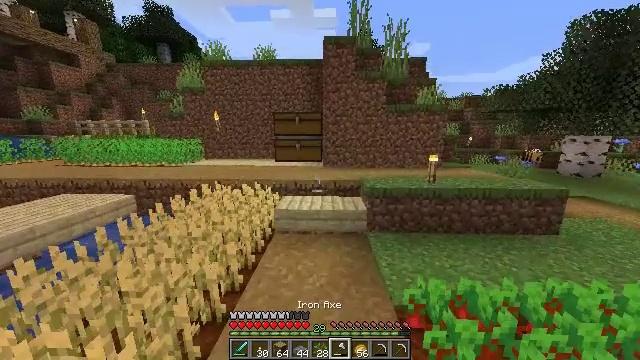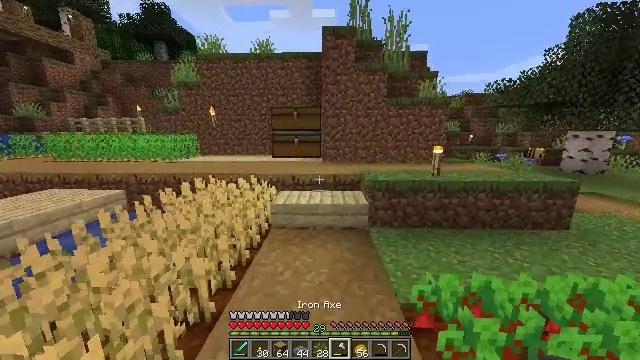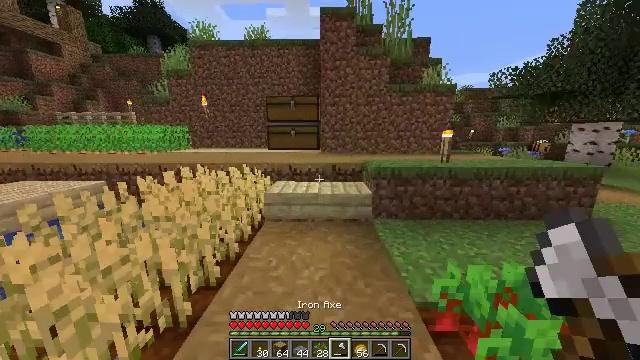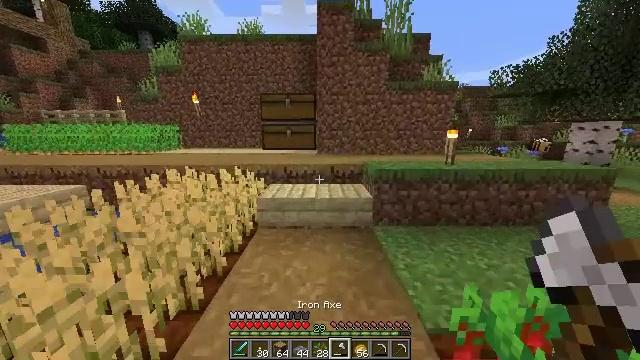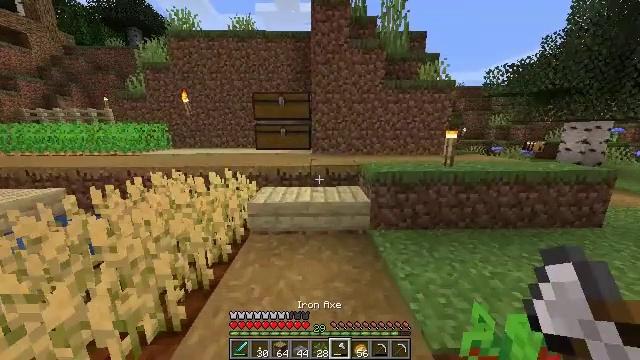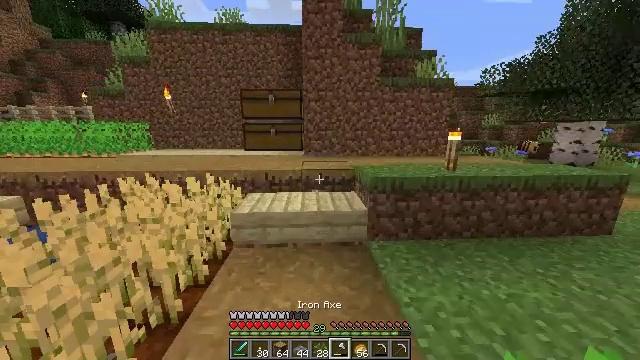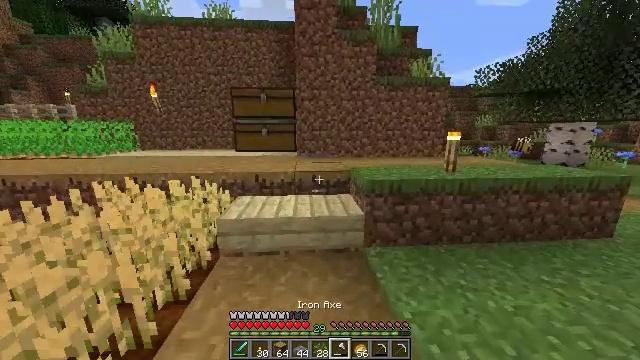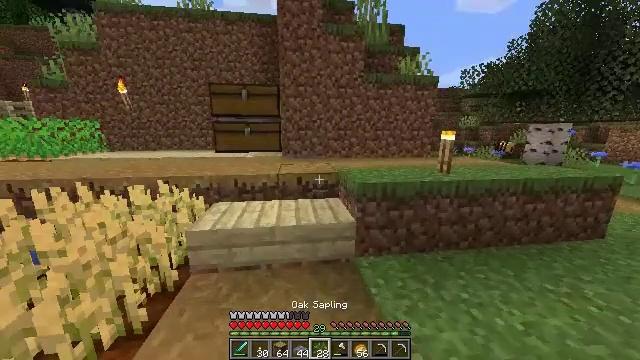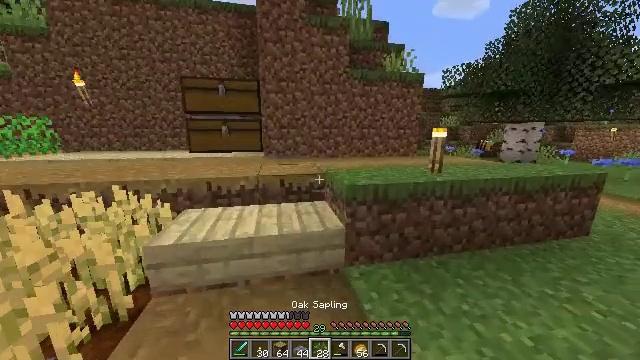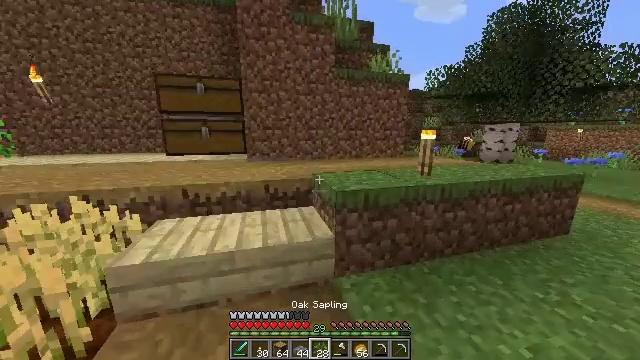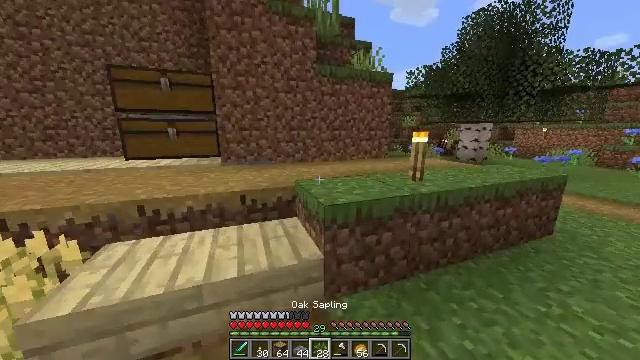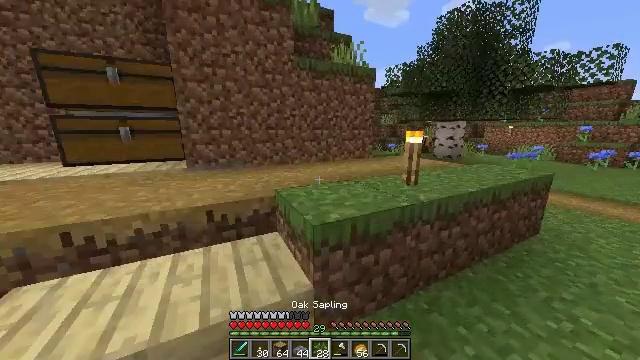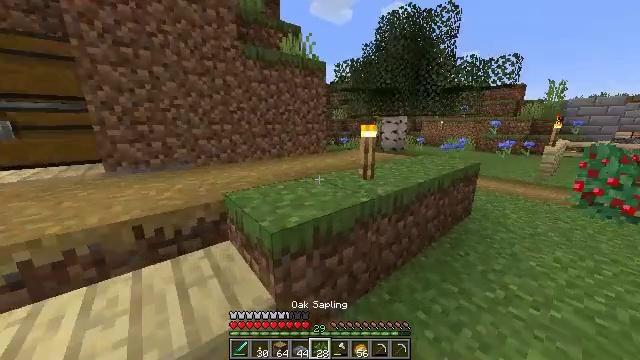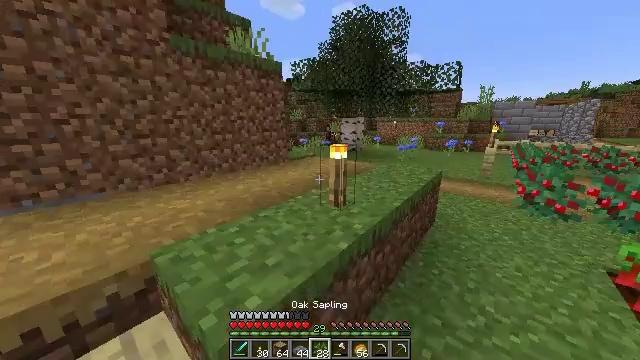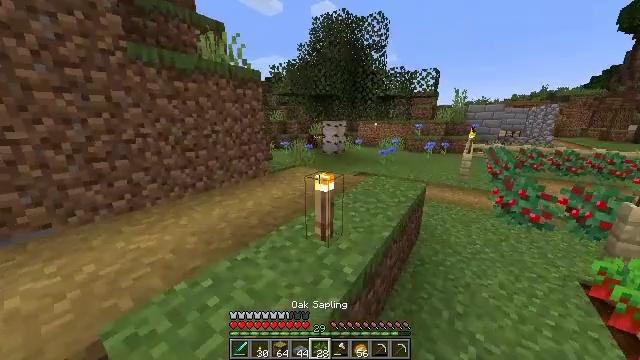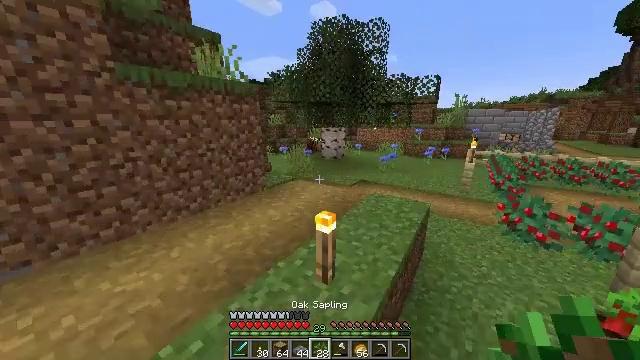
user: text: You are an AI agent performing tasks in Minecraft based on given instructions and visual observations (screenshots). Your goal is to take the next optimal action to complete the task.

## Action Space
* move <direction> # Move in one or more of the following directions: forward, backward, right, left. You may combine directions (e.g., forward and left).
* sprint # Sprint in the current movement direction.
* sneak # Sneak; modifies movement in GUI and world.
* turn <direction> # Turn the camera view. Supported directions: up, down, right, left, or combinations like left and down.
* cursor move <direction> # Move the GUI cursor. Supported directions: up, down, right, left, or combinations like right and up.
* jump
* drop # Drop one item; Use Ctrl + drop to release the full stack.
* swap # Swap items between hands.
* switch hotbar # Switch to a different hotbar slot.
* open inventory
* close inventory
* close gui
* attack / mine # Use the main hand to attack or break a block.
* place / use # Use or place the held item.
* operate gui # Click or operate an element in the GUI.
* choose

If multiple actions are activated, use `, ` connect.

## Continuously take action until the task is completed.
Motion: motion action
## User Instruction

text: Gather birch log for crafting.
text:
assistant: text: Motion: move forward
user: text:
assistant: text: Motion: move forward
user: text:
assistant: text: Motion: move forward
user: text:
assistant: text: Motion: move forward, turn right
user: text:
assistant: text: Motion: move forward, turn right
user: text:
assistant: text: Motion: move forward, turn right
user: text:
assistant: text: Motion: move forward, turn right
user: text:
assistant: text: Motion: move forward, turn right
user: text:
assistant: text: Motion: move forward, turn right
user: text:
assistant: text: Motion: move forward, turn right
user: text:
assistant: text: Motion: move forward, turn right
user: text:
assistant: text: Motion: move forward, turn right and down
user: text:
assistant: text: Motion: move forward, turn right and down, jump
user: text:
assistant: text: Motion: move forward, turn right, jump
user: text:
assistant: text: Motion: move forward, jump
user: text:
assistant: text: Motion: move forward, jump
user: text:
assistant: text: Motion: move forward, jump
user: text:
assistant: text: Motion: move forward, jump
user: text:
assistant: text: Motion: move forward
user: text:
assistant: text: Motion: move forward
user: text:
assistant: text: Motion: move forward
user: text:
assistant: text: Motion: move forward
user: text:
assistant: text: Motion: move forward
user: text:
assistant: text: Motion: move forward
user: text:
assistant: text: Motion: move forward
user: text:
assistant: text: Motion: move forward
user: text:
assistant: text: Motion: move forward
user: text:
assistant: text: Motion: move forward
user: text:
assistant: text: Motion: move forward, turn left
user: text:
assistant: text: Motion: turn left